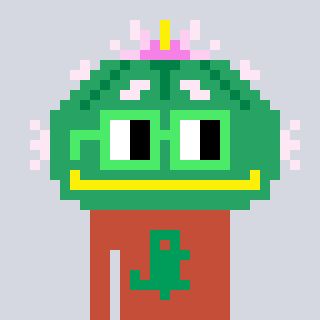
a pixel art character with square light green glasses, a peyote-shaped head and a rust-colored body on a cool background